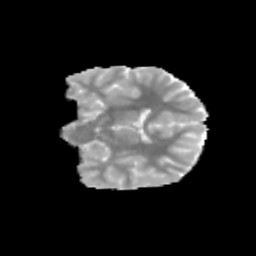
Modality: MD
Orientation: coronal
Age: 10
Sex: male
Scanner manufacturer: siemens
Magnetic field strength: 3 T
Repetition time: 3.8 s
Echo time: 0.07 s